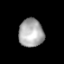
Tissue: lung
Cell type: Endothelial cells
Senescence score: 0.6584
Nuclear area (px): 690
Mean DAPI intensity: 169.072